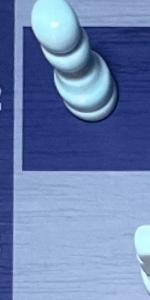
Label: Empty